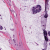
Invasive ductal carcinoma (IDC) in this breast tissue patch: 1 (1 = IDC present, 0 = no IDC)